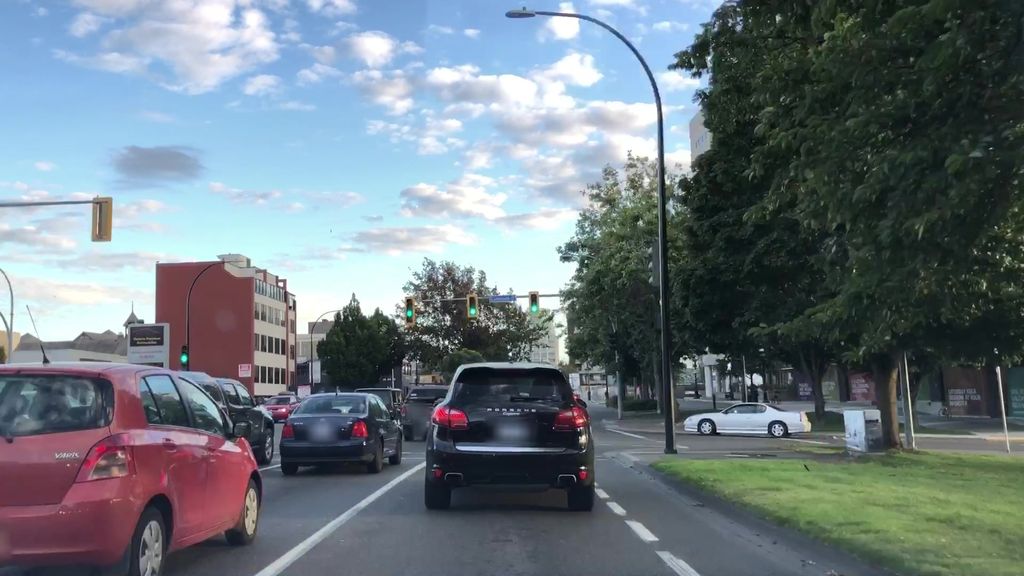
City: victoria